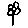
Label: flower